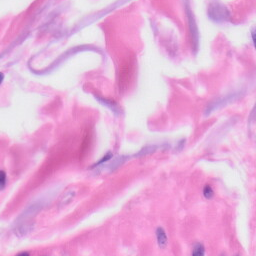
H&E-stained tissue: Skin